Question: I have bound data in a table and show them in modal bootstrap.
I want get data of row table using click or double click , but it's not working

'''
<div class="modal-body">
<table id="table_search" class="table table-hover">
<thead>
<tr>
<td>CCA</td>
<td>Name</td>
</tr>
</thead>
<tbody>
</tbody>
</table>
</div>
'''
And I use jquery as follows
'''
$('#table_search > tbody > tr').click(function () {
alert( $(this).val());
});
$('#table_search > tbody > tr').dblclick(function () {
alert($(this).val());
});
'''
But it is not working.
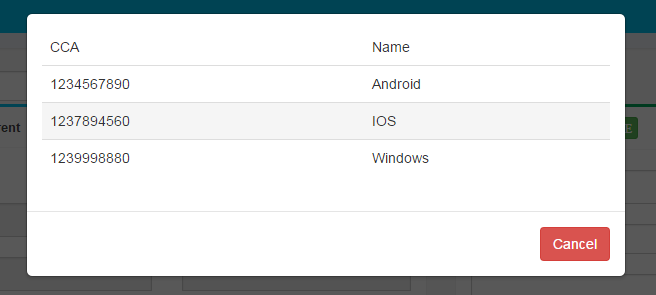
Answer: Here is a working fiddle. The others beat me to the core of the solution. I bascially have a combination of their answers in the fiddle.
<URL>
The HTML
'''
<div class="modal-body">
<table id="table_search" class="table table-hover">
<thead>
<tr>
<td>CCA</td>
<td>Name</td>
</tr>
</thead>
<tbody>
<tr>
<td>1</td>
<td>2</td>
<td>3</td>
</tr>
<tr>
<td>a</td>
<td>b</td>
<td>c</td>
</tr>
</tbody>
</table>
</div>
'''
The Javascript
'''
$('#table_search > tbody').on('click', '>tr', function () {
alert( $(this).text());
});
$('#table_search > tbody > tr').dblclick(function () {
alert($(this).text());
});
'''